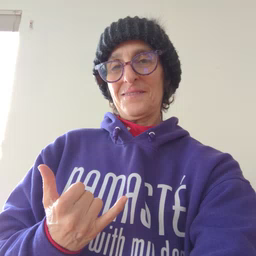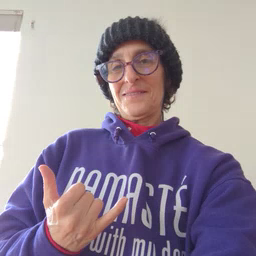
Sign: blow